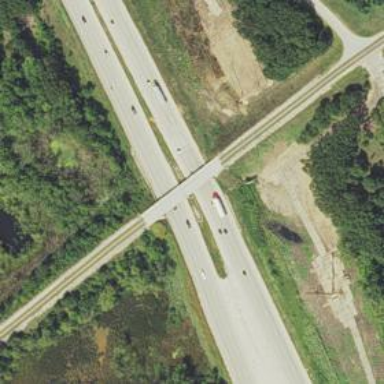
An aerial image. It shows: Tertiary road passing over bridge.